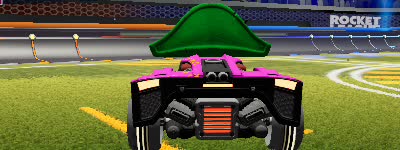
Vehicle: breakout